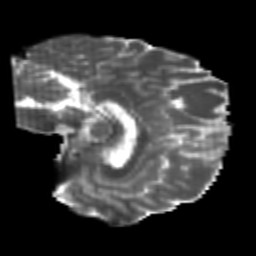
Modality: T2w
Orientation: sagittal
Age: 24
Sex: male
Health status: healthy
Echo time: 0.074 s